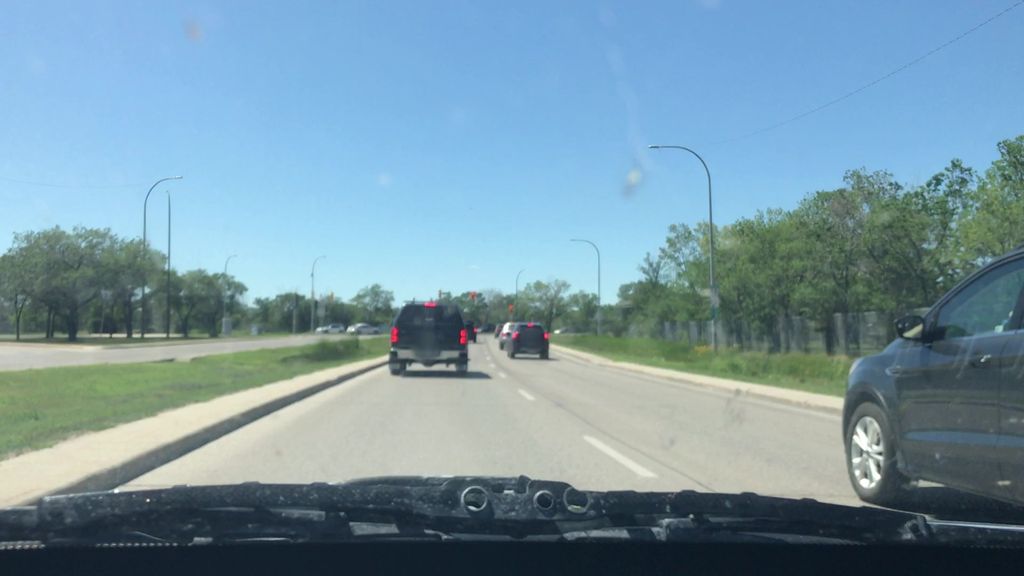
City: winnipeg